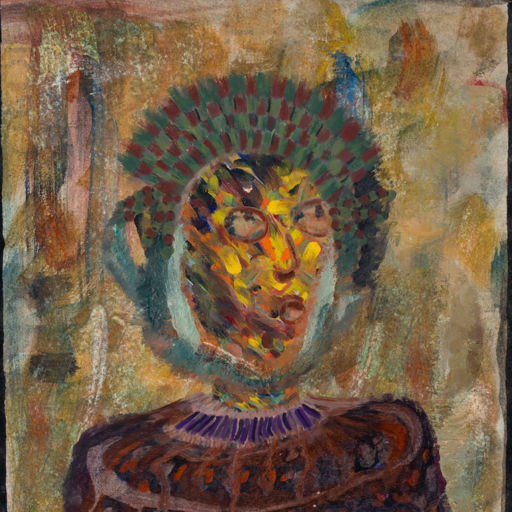
Background: Pipe, Head And Neck Side: An_Impression, Face Side: Orphan, Bust: Hypocrite, Hair Side: Boggyland, Head Accessory: After_Raid_Crown, Second Necklace: Blank, Necklace: HillGirl, Baby: Blank